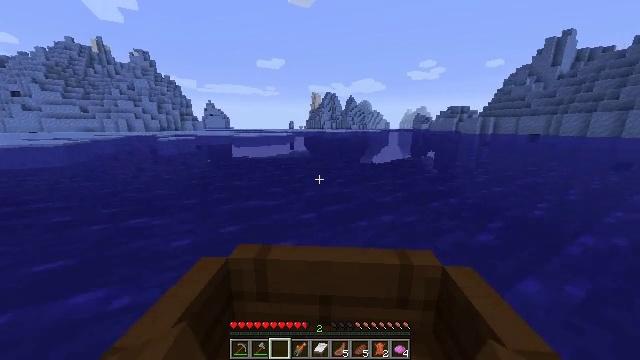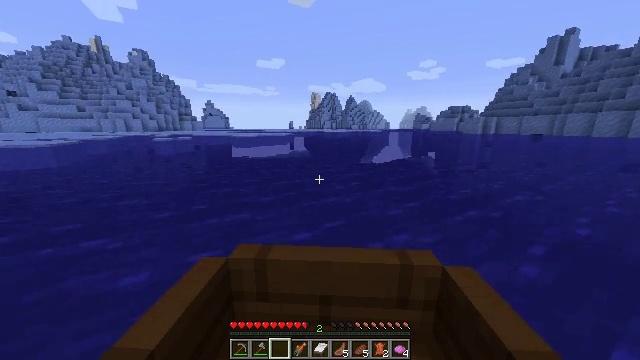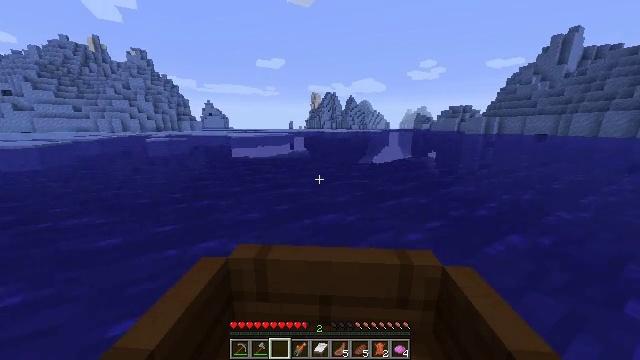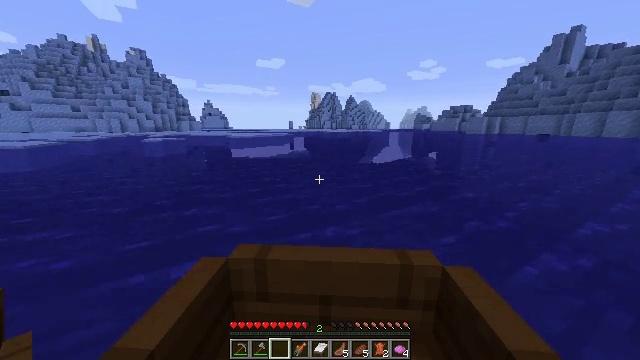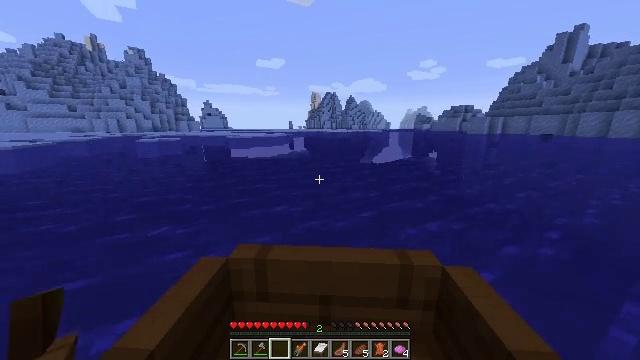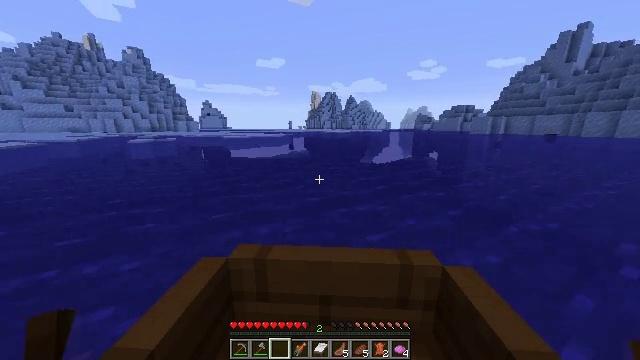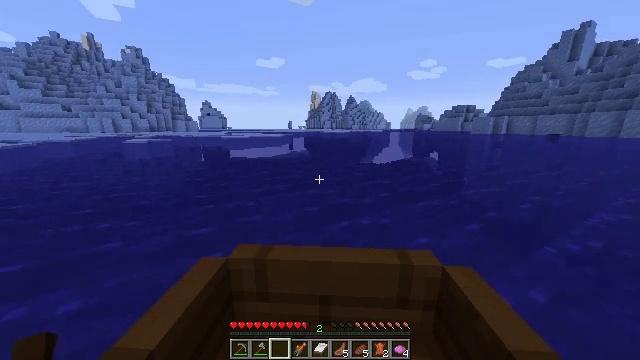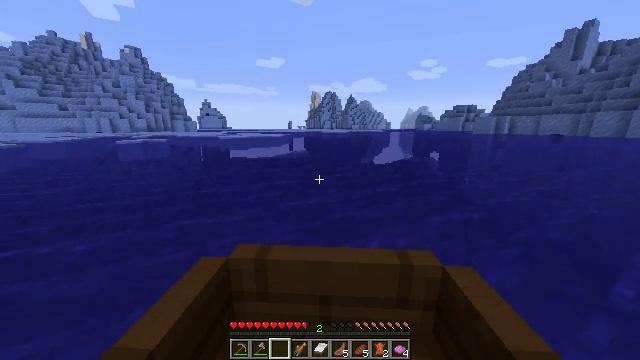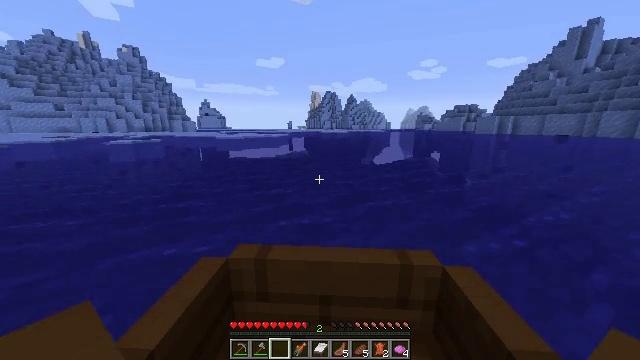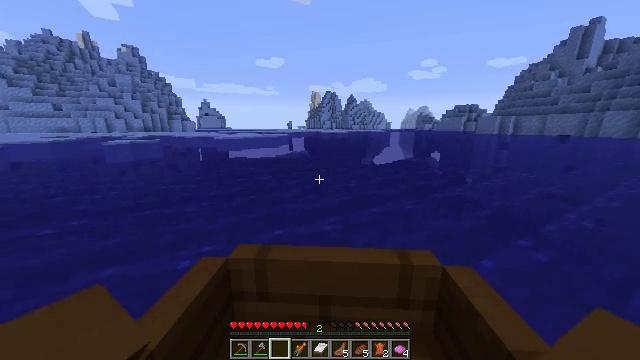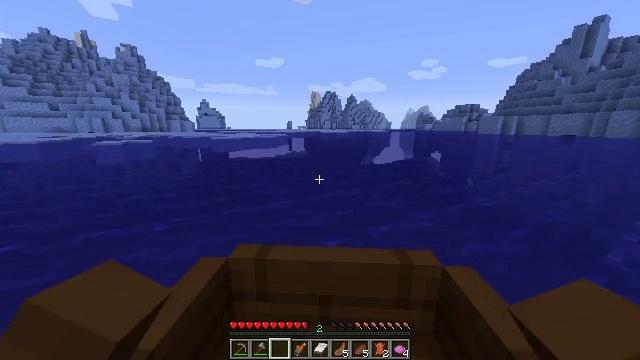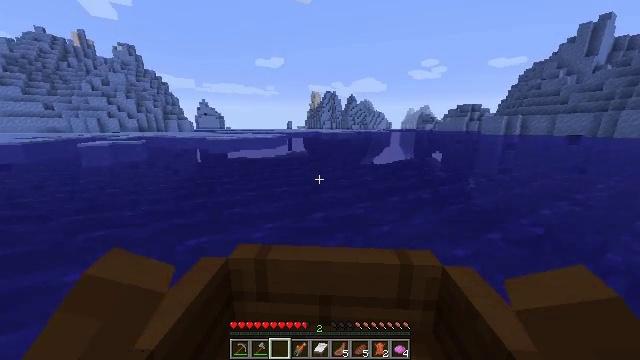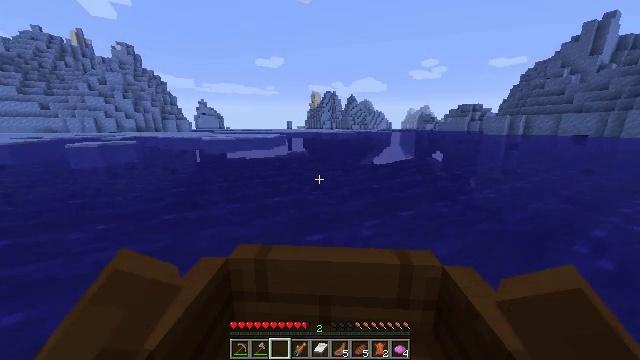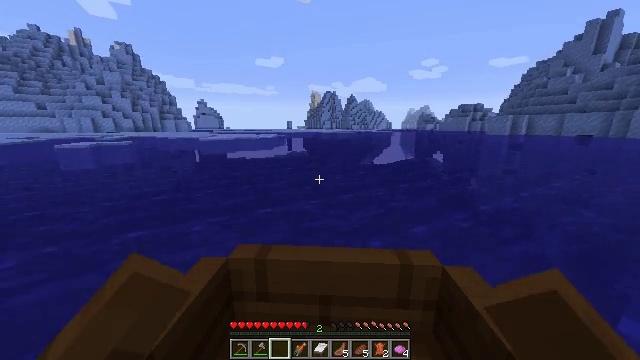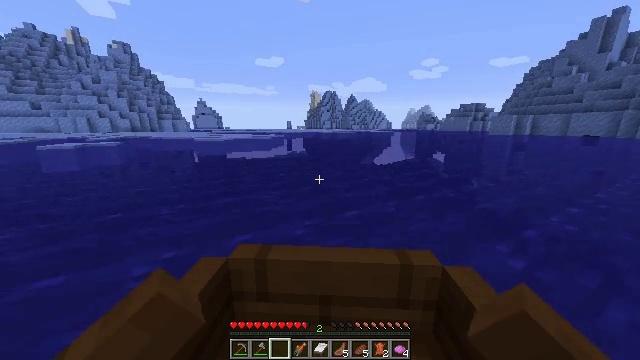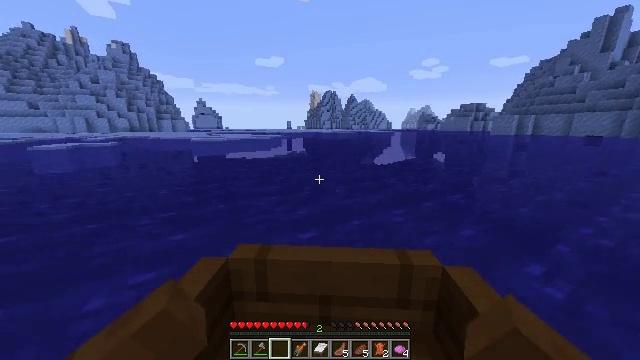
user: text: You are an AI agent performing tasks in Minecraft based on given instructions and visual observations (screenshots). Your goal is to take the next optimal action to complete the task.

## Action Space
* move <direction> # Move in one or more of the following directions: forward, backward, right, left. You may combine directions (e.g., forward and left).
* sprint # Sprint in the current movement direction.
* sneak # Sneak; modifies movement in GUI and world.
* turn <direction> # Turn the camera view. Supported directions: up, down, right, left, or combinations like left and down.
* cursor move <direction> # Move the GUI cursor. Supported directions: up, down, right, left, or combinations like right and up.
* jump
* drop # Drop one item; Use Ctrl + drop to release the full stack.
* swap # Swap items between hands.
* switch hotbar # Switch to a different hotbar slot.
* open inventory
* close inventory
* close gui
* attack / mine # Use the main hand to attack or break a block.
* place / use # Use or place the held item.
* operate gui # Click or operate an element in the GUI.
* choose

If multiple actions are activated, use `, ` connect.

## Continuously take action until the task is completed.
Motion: motion action
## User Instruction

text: Acquire packed ice by mining.
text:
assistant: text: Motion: move forward
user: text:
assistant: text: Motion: move forward
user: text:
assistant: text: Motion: move forward
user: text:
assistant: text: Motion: move forward
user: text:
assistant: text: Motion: move forward
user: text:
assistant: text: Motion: move forward
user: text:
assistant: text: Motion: move forward
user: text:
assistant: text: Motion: move forward
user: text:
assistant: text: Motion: move forward
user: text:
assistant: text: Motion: move forward
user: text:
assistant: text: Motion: move forward
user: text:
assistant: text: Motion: move forward
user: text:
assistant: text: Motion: move forward
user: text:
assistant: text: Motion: move forward
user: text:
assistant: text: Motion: move forward
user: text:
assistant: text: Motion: move forward
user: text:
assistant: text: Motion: move forward
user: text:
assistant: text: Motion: move forward
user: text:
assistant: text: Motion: move forward
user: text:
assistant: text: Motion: move forward
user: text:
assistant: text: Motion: move forward
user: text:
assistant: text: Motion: move forward
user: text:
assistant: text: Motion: move forward
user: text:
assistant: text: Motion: move forward
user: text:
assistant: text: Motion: move forward
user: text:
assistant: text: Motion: move forward
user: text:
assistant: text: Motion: move forward
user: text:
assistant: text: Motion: move forward
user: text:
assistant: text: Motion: move forward
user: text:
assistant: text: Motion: move forward